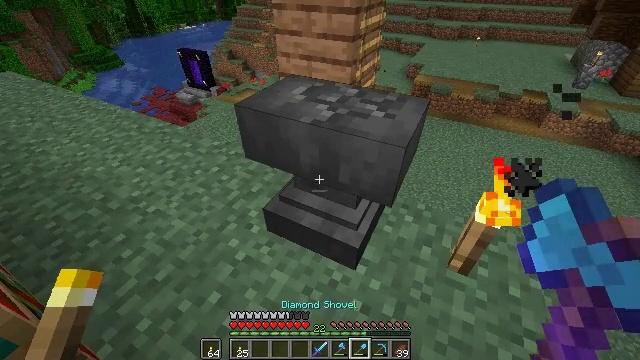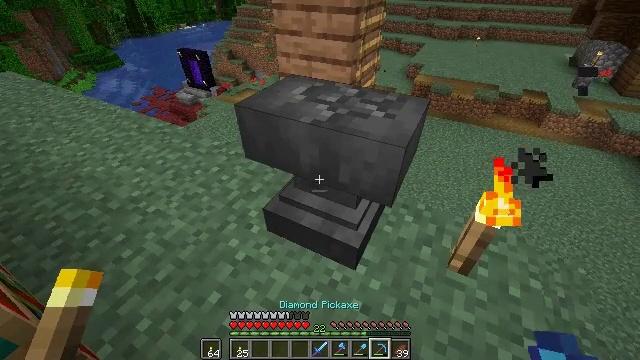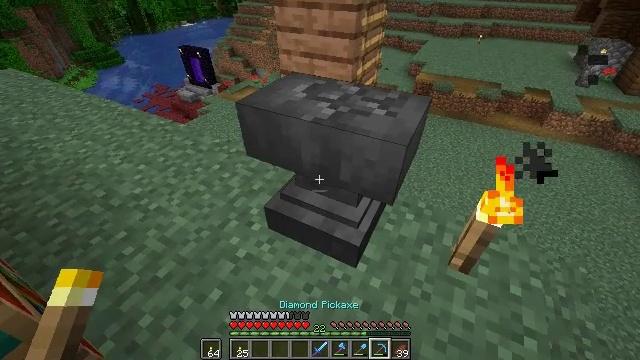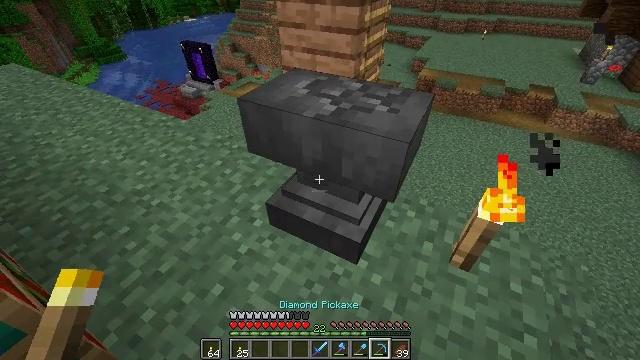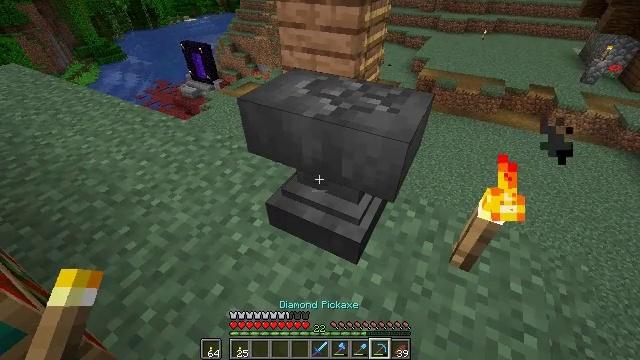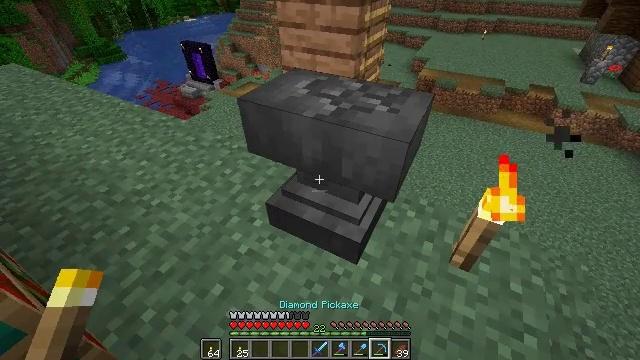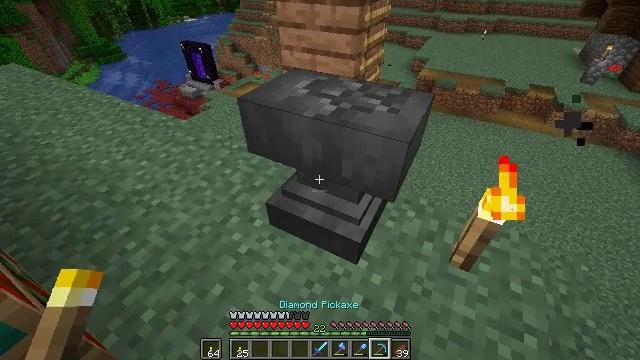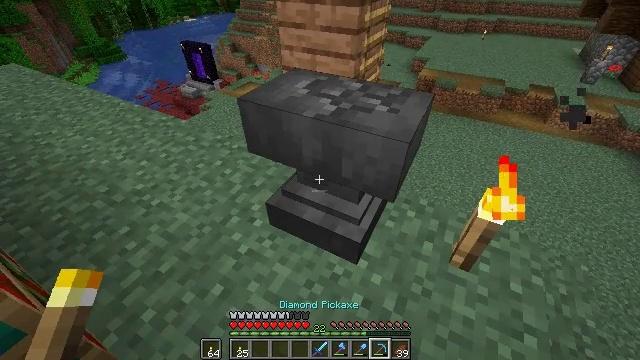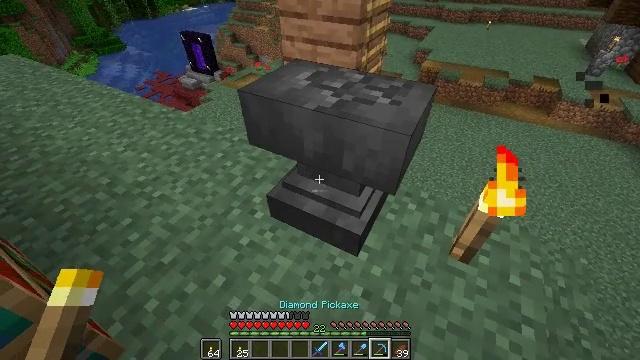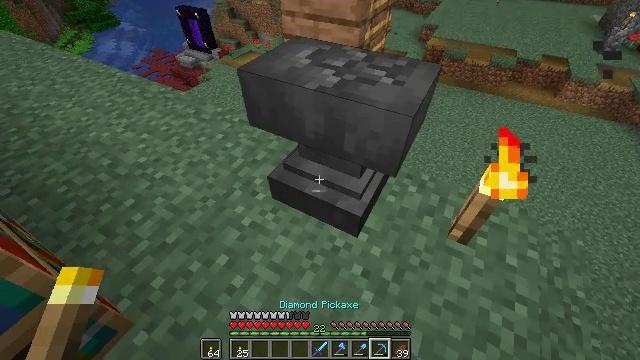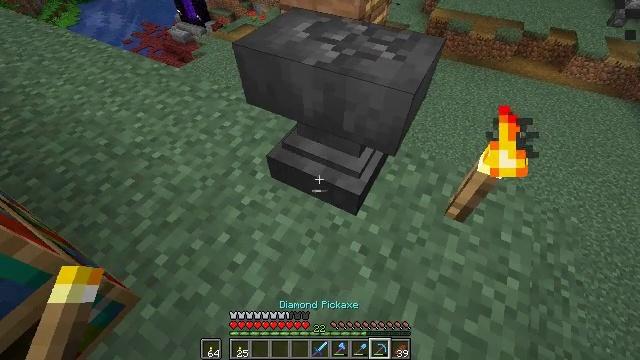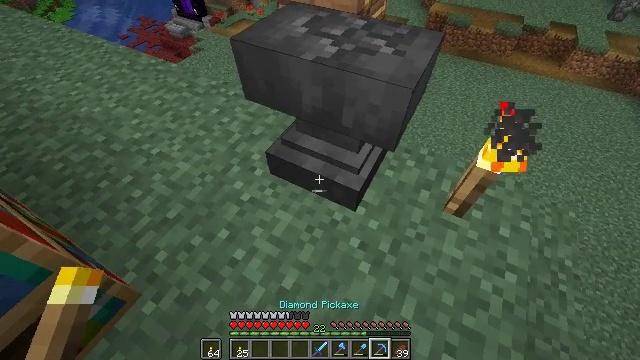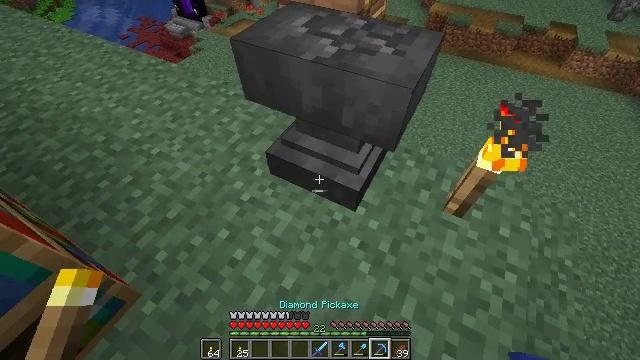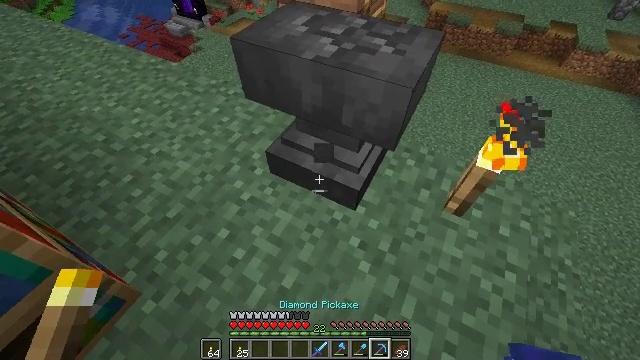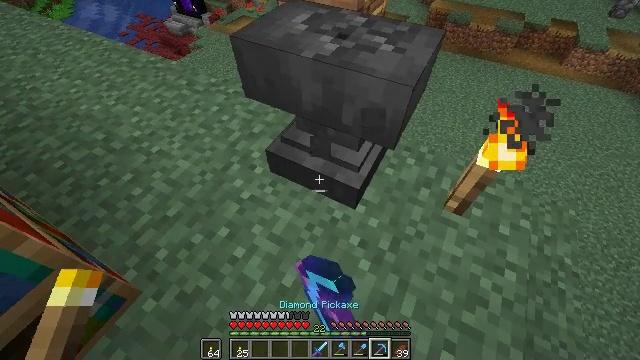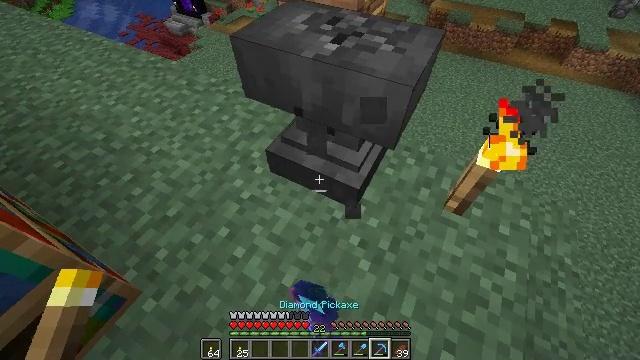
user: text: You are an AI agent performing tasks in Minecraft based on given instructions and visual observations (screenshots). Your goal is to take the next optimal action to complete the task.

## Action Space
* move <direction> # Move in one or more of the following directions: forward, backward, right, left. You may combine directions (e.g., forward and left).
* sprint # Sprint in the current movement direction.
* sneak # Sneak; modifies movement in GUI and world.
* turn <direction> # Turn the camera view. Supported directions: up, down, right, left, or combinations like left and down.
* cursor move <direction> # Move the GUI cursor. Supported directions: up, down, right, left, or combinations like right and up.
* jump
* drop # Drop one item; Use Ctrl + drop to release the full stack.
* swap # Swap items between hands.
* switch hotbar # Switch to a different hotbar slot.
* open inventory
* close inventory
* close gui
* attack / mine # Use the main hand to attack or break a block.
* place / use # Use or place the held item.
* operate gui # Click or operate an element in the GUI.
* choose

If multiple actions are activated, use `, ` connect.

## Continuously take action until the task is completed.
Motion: motion action
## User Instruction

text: Mine the chipped anvil.
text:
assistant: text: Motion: no_op
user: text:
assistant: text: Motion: no_op
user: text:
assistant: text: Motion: no_op
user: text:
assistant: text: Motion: no_op
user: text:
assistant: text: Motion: no_op
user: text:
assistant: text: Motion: no_op
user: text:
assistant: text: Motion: no_op
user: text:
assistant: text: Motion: turn down
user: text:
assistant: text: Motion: turn down
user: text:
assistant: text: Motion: turn down
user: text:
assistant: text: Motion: no_op
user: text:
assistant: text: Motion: no_op
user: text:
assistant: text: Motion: attack / mine
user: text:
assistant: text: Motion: attack / mine
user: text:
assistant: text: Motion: attack / mine
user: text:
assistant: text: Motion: attack / mine
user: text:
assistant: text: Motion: attack / mine
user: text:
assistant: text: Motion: attack / mine
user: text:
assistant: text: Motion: attack / mine
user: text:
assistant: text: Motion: attack / mine
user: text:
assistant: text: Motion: attack / mine
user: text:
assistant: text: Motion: attack / mine
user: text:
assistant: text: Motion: attack / mine
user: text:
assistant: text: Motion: attack / mine
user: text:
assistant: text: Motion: attack / mine
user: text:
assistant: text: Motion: attack / mine
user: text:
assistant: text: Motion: move forward, attack / mine
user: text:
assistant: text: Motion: move forward
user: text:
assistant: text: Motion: no_op